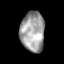
Tissue: skin
Cell type: T cells
Senescence score: 0.2557
Nuclear area (px): 944
Mean DAPI intensity: 159.521